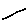
Label: line